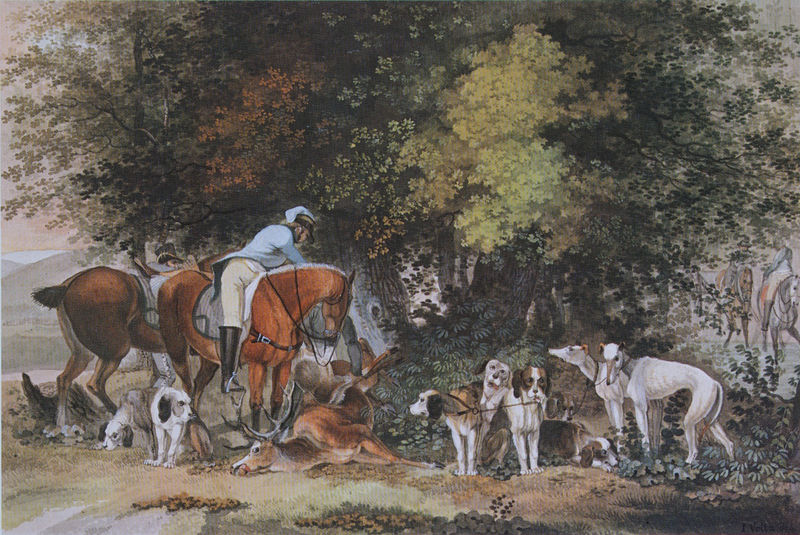
Titel: Jagdszene
Künstler: Johann Michael Voltz
Standort: Süddeutschland
Institution: Privatbesitz
Schlagwörter: baum, blau, blätter, laub, mann, wasser, weiß, aquarell, bäume, grün, menschen, braun, hut, männer, zeichnung, ölbild, hund, hunde, rot, tiere, weg, gesellschaft, leinen, tod, tot, birke, natur, büsche, gebüsch, adel, england, wald, pferd, pferde, reiter, sattel, steigbügel, zügel, kopfbedeckung, ruhe, rudel, feldweg, sonnenuntergang, herbst, rast, wild, waldrand, lichtung, geschirr, soldat, stiefel, jagd, trense, efeu, beute, erlegt, hirsch, jäger, reh, jagdhund, windhund, fangen, rinde, blattwerk, jagdgesellschaft, jagdhunde, treibjagd, meute, geweih, wildniss, jagen, trophäe, jagdszene, fuchsjagd, reitgerte, reitstiefel, absteigen, beagle, erlegen, hagdhunde, reitjacke, rothwild, traibjagd, windhunde, hirch, spürhund